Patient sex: M
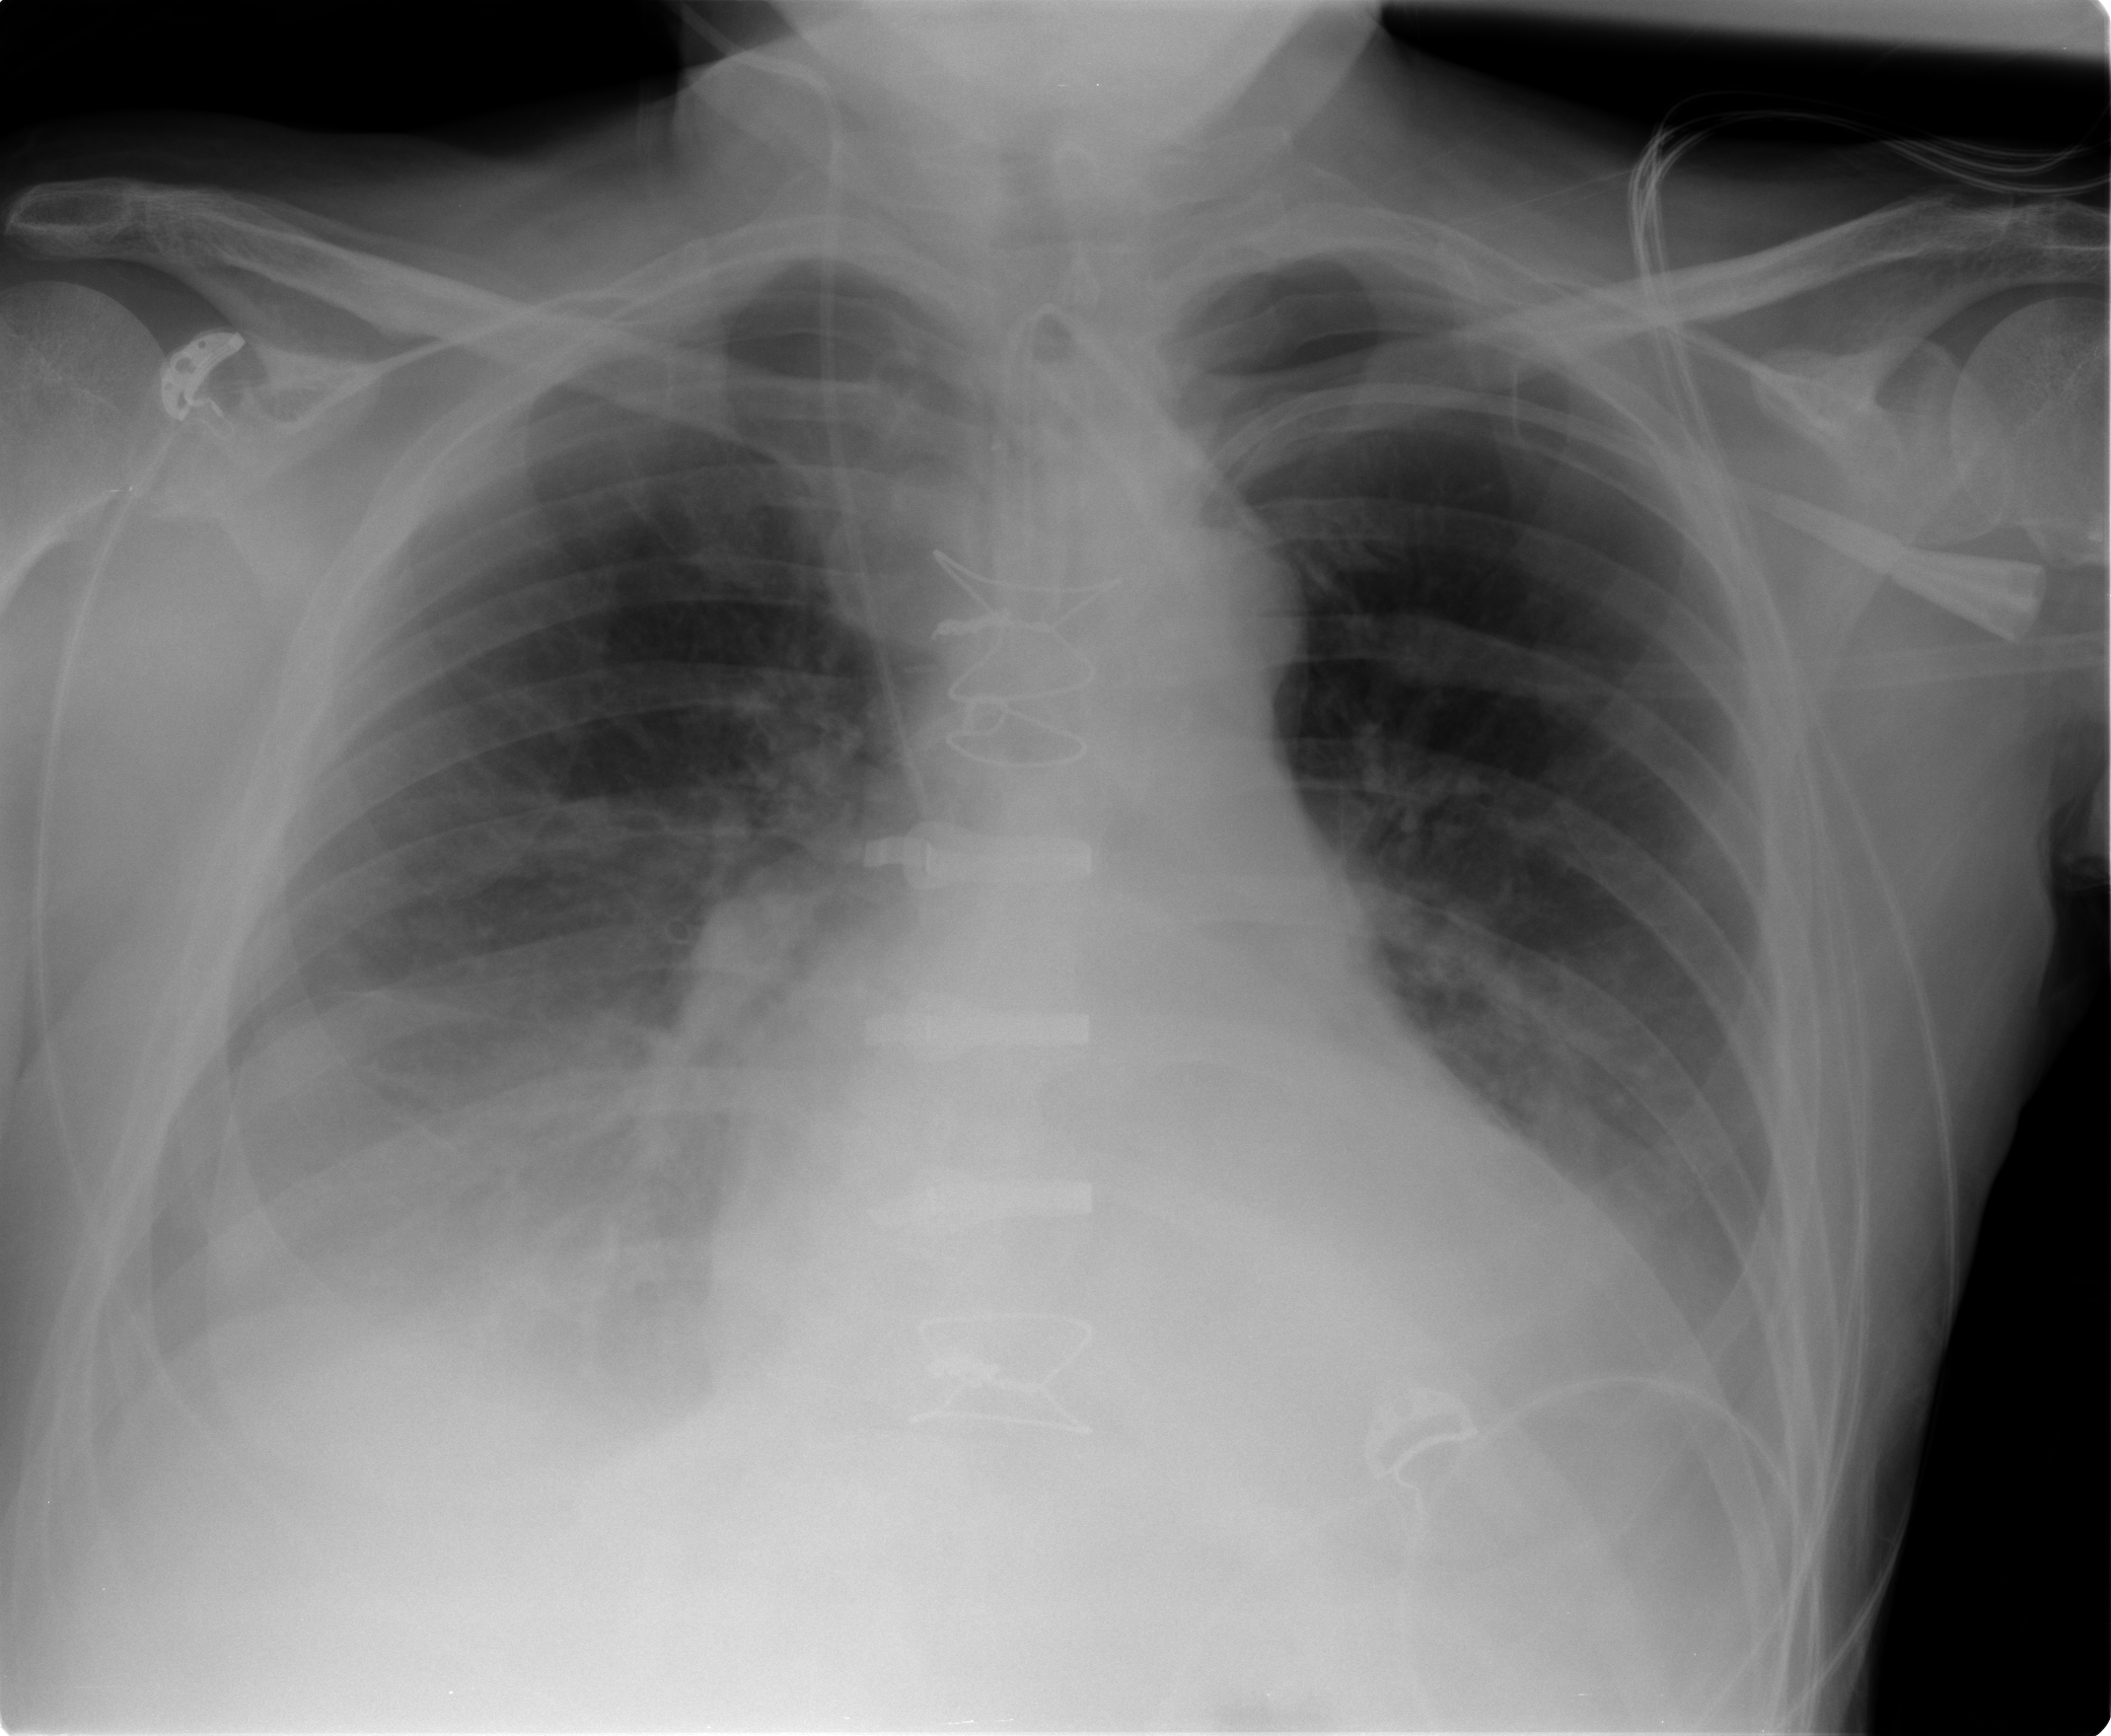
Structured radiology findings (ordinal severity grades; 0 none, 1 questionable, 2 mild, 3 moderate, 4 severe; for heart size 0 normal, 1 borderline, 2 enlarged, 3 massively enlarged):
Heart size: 2
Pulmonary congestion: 2
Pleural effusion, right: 3
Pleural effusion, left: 0
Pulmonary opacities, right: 2
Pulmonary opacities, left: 0
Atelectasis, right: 2
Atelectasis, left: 0